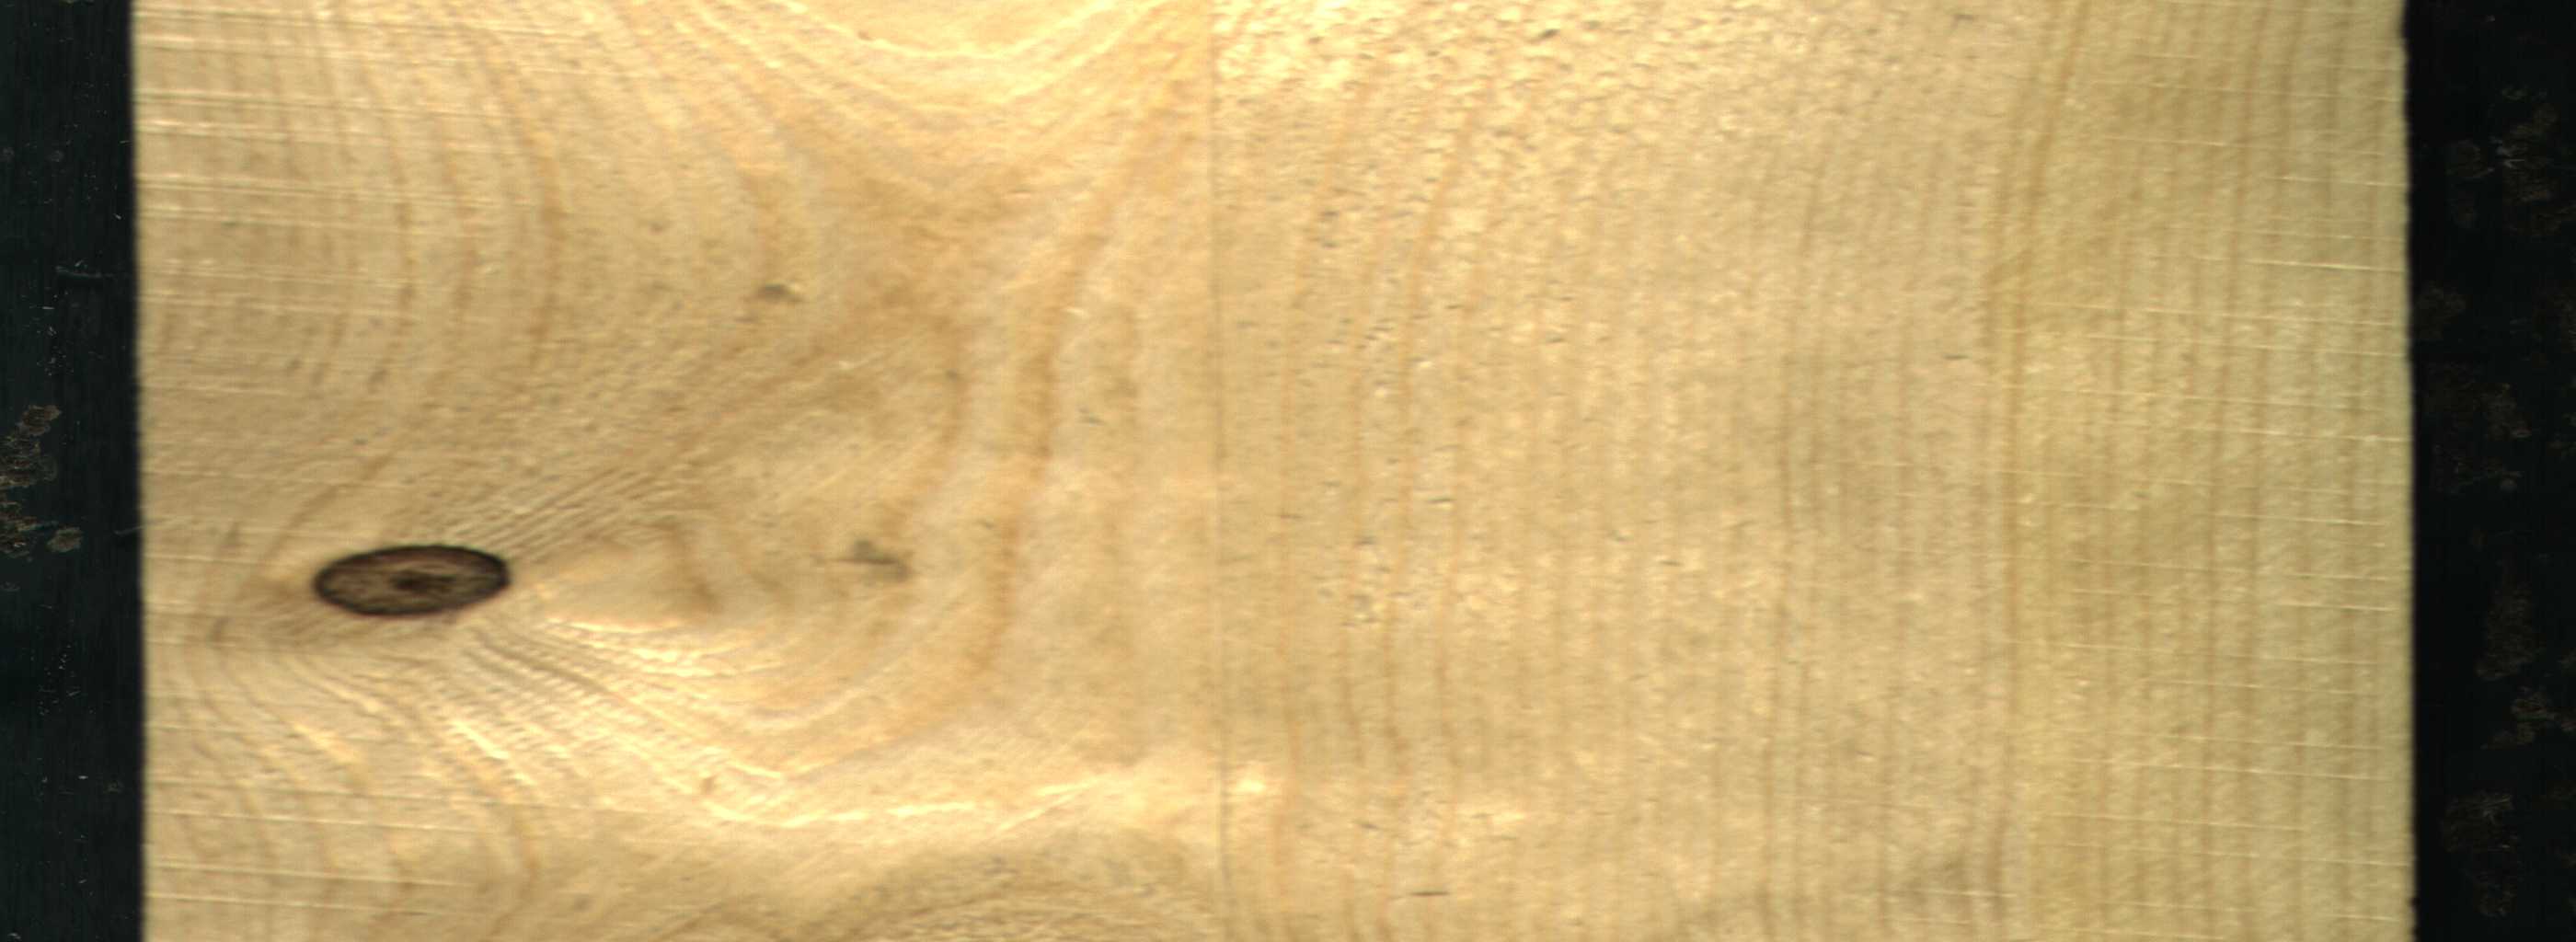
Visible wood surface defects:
Dead_Knot